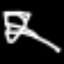
Label: diamond